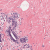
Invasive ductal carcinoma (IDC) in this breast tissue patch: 0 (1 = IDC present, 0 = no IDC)